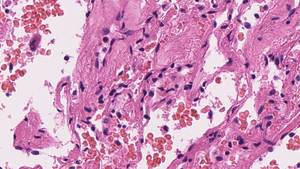
Tumor epithelial tissue: no
Tumor-associated stroma tissue: no
Normal tissue: yes